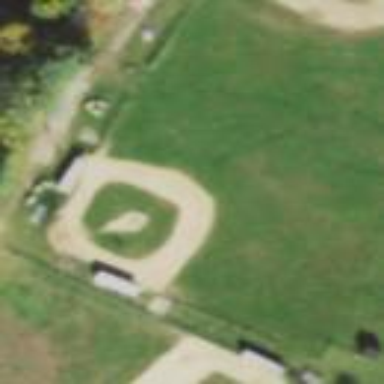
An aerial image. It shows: Baseball pitch for leisure land activities.